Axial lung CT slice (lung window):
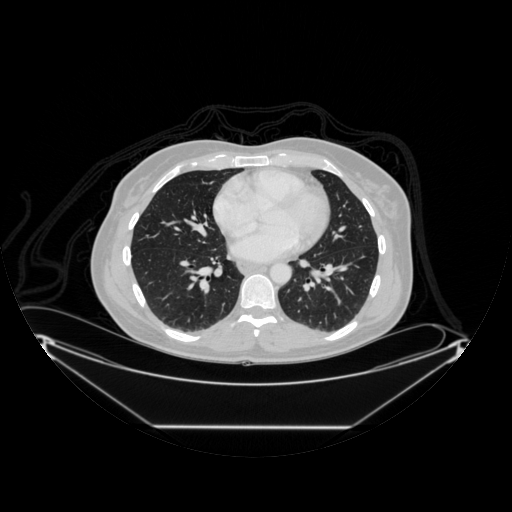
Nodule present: no